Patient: sex M, age 58
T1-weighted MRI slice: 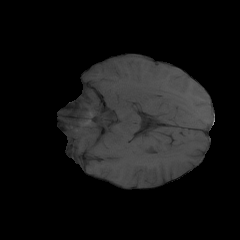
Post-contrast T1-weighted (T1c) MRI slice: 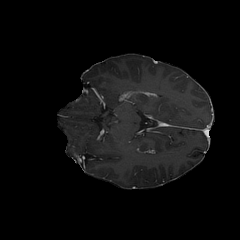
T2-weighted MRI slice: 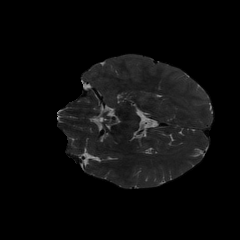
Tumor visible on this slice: no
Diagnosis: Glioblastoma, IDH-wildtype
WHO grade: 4